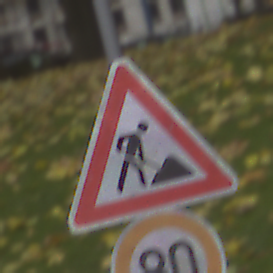
Verkehrszeichen: Arbeitsstelle
Zusatzzeichen unten: Geschwindigkeit80
Umgebung: Outdoor, Nature
Tageszeit: MorningAfternoon
Wetter: Overcast
Licht: Natural
Jahreszeit: Autumn
Kontrast: LowContrast